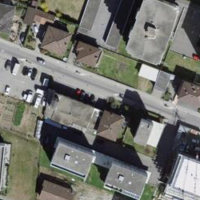
EUNIS habitat code: 54
Species observed at this site:
Primula hirsuta